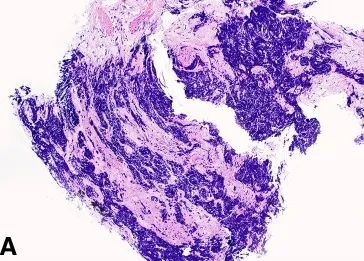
Low magnification of the ureteral biopsy showing small blue cells with substantial crush artifact infiltrating fibrous tissue.
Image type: pathology (h&e)